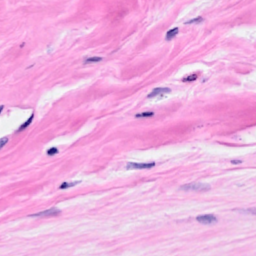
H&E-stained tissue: Breast